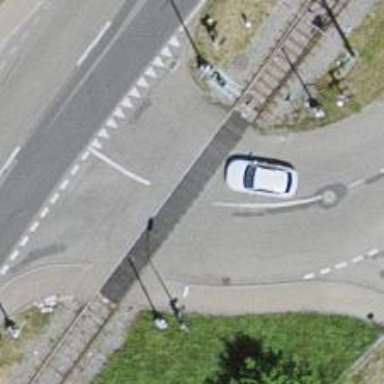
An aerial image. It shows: Single railway track with electrification through contact line.